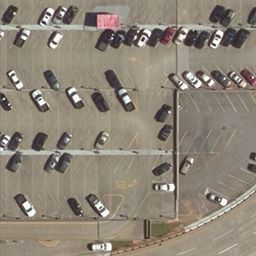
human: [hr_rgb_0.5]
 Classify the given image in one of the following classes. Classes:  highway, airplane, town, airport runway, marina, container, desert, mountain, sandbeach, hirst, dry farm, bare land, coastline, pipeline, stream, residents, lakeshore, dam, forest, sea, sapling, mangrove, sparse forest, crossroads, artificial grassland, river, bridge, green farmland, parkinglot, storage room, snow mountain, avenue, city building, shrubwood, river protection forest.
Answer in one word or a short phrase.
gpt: parkinglot